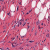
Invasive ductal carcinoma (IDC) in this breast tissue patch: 0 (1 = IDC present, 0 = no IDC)